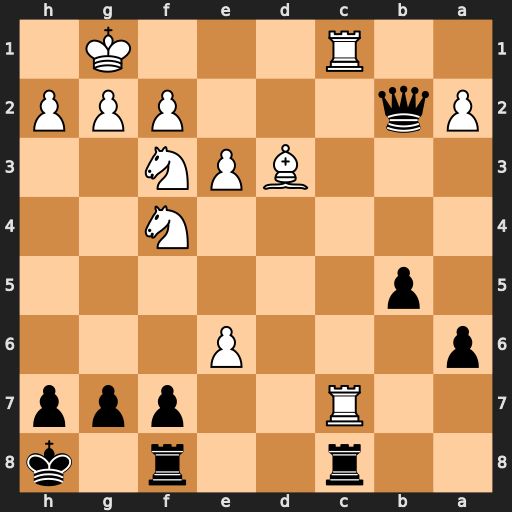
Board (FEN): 2r2r1k/2R2ppp/p3P3/1p6/5N2/3BPN2/Pq3PPP/2R3K1
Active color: b
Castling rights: -
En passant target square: -
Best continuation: Qxc1+ Rxc1 Rxc1+